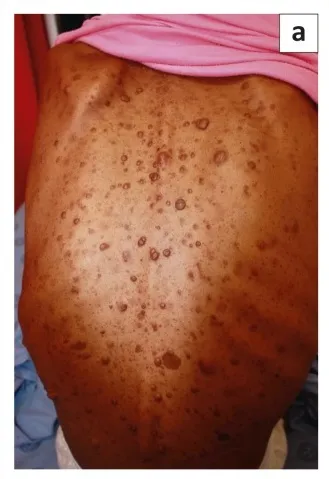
Clinical features of NF 1, with numerous neurofibromata.
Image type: medical_photograph (skin_photograph)